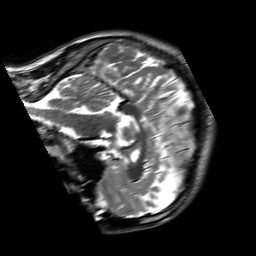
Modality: T2w
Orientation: sagittal
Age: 24
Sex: male
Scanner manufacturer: siemens
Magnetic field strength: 3 T
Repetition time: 8.53 s
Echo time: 0.091 s